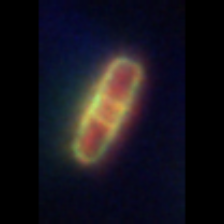
Taxon: Pennate
Group: Diatoms